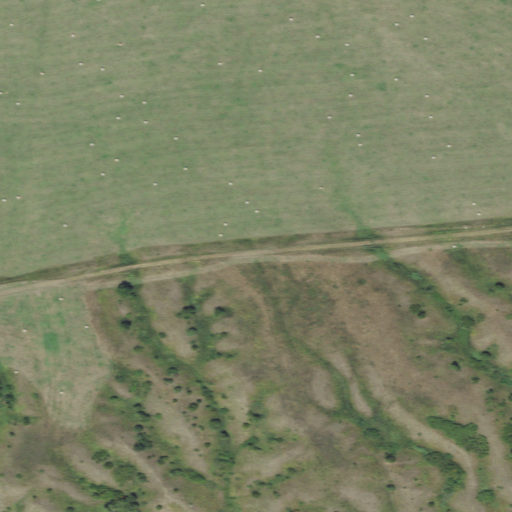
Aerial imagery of cliff(s) in South Dakota named Grandpie Head (historical) containing grassland and pasture